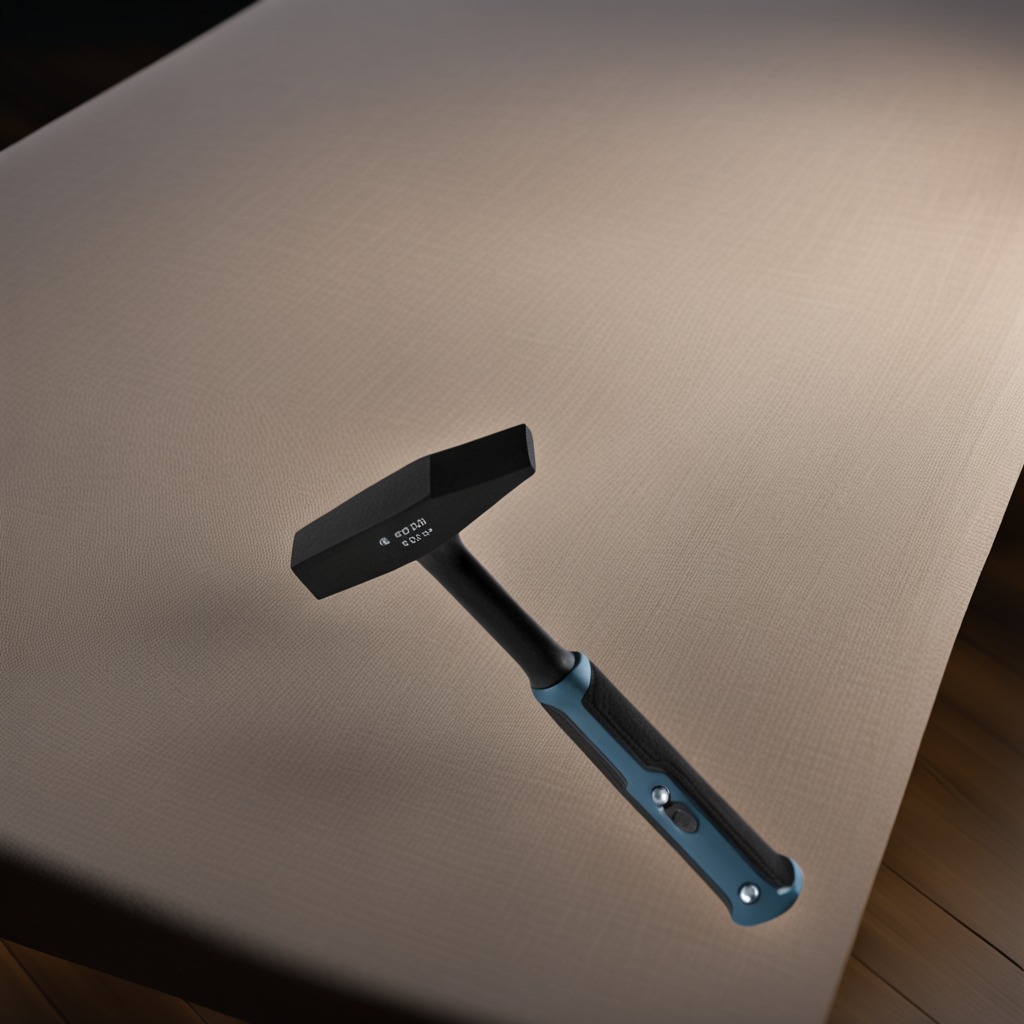
A hammer is lying on a wooden table.